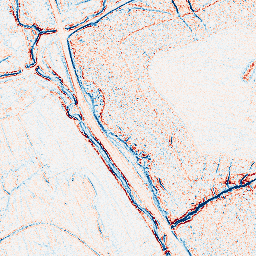
Category: edge_preserving
Decomposition family: bilateral
Decomposition parameters: d: 5
sigma_color: 25
sigma_space: 50
Upsampling method: cubic_catmull_rom
Upsampling parameters: scale: 8
Upsampling scale: 8